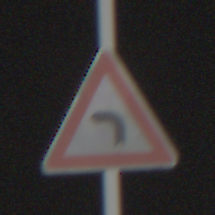
Verkehrszeichen: KurveLinks
Umgebung: Outdoor, Suburban
Tageszeit: MorningAfternoon
Wetter: Clear
Licht: Natural
Jahreszeit: NotSpecified
Kontrast: HighContrast